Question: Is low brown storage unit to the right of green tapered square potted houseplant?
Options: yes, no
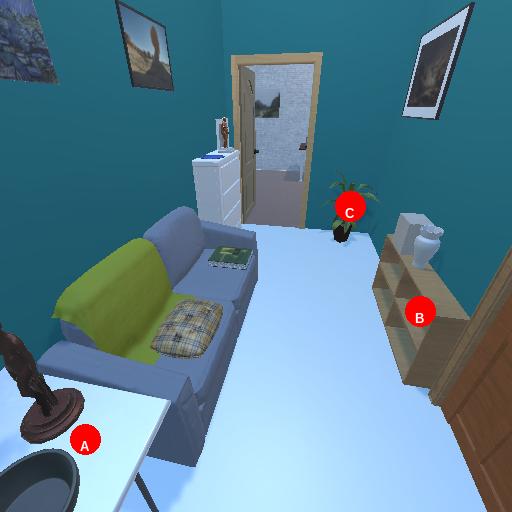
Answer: yes